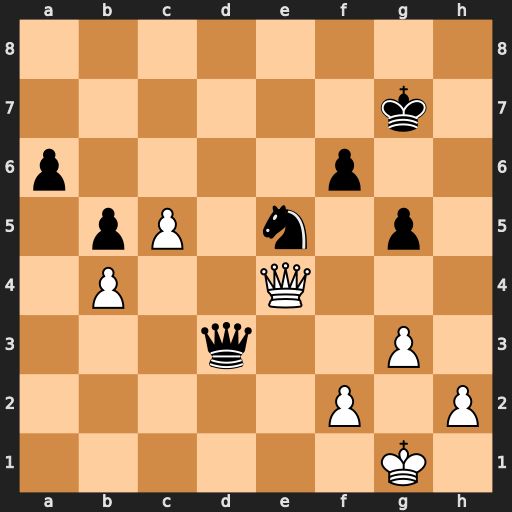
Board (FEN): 8/6k1/p4p2/1pP1n1p1/1P2Q3/3q2P1/5P1P/6K1
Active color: w
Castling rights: -
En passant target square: -
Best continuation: Qxd3 Nxd3 c6 Nxb4 c7